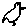
Label: bird